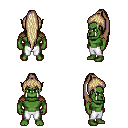
a pixel art fantasy rpg character, male body template, orc, green skin, leather shoulder armor, white pants, white blonde extra-long topknot hairstyle, four views (front, back, left, right), 2x2 character sprite sheet, small pixel art, hard edges, no anti-aliasing